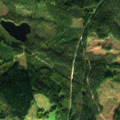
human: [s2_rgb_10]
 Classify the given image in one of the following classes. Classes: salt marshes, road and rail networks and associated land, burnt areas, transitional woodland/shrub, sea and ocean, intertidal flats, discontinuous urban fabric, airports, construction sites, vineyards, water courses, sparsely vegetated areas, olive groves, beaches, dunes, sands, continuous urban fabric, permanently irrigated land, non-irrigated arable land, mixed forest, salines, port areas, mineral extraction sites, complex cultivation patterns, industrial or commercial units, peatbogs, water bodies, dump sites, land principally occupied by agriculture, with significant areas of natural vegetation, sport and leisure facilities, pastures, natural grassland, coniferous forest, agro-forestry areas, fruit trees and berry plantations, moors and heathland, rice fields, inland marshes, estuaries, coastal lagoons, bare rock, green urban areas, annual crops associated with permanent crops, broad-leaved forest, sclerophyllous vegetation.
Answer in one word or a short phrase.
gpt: non-irrigated arable land, coniferous forest, mixed forest